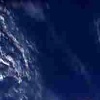
Label: water